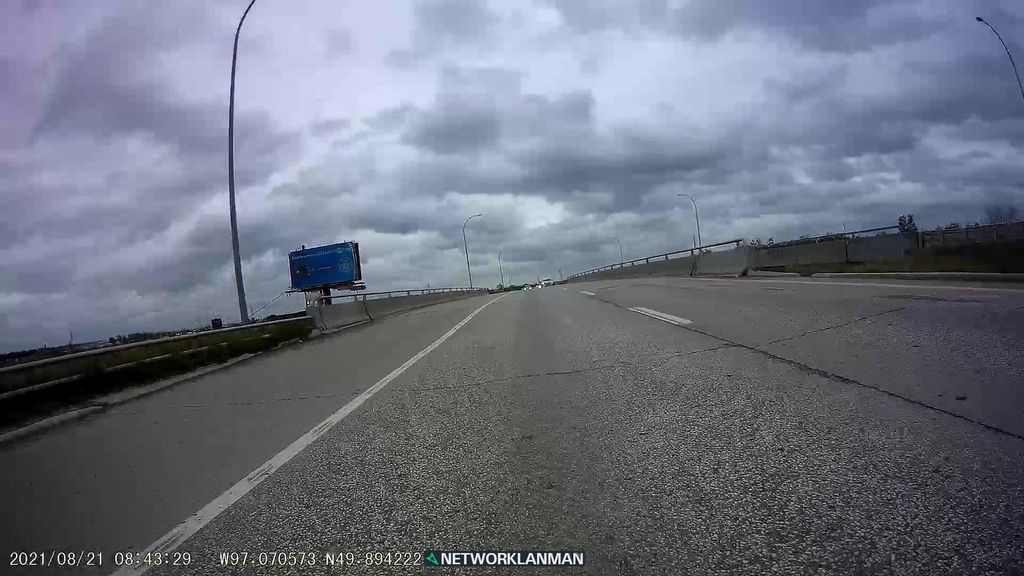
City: winnipeg